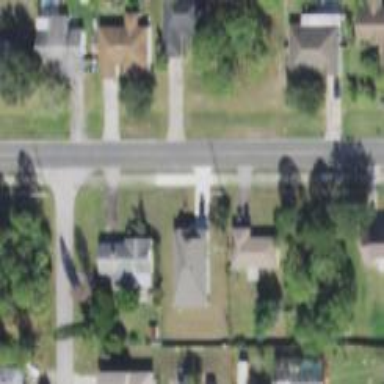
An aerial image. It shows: Driveway.